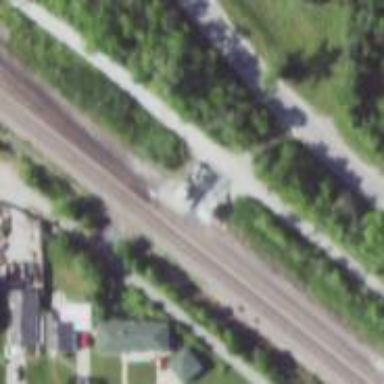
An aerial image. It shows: Railway junction.